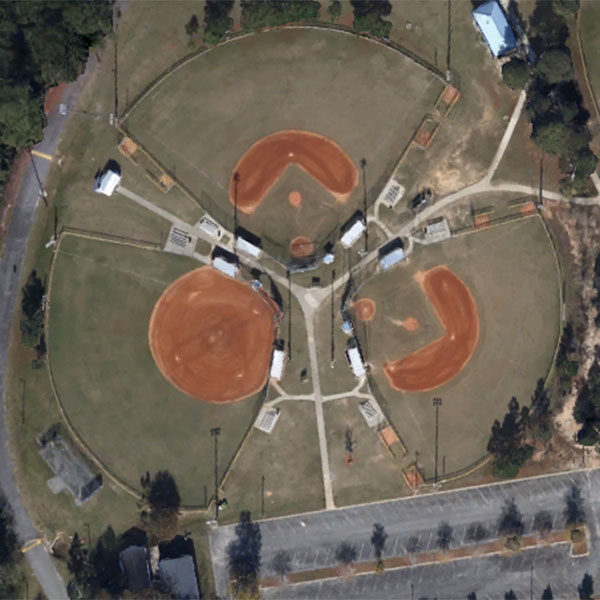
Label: BaseballField